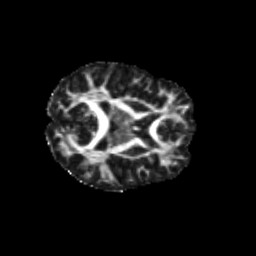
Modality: FA
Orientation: axial
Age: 10
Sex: male
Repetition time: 9.512 s
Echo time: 0.089 s